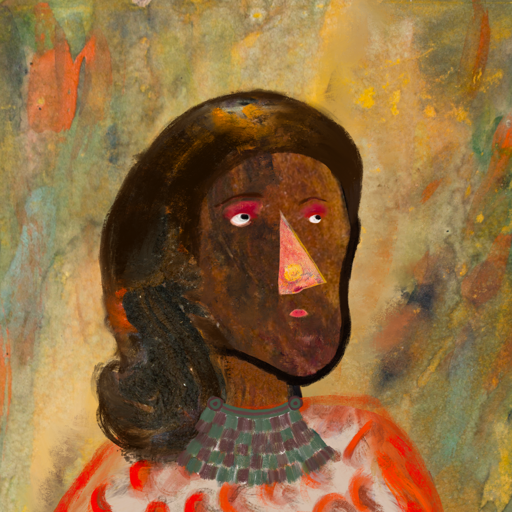
Background: Comrade, Head And Neck Side: Mosgoul, Face Side: Irani, Bust: Rupkatha, Hair Side: Gypsy_Queen, Head Accessory: Blank, Second Necklace: After_Raid, Necklace: Blank, Baby: Blank